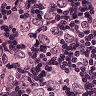
Metastatic tissue present: yes